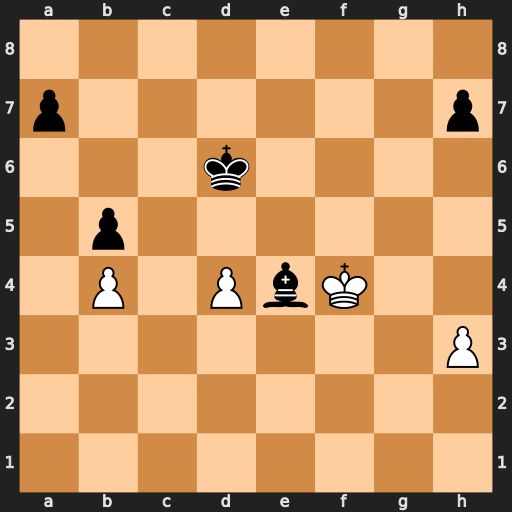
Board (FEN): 8/p6p/3k4/1p6/1P1PbK2/7P/8/8
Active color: w
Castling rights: -
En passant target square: -
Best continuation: Kxe4